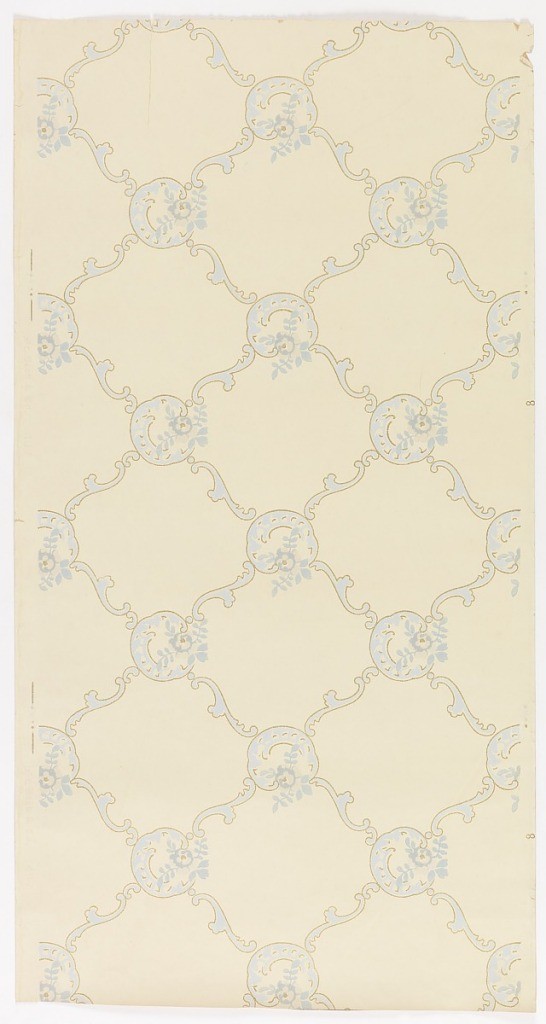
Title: Ceiling paper
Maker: Frederick Beck & Co., 1860
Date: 1905–1915
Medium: Machine-printed paper, liquid mica
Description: Grid or trellis pattern formed with scrolling acanthus foliage, with a circular acanthus containing a floral sprig,  at intersection.